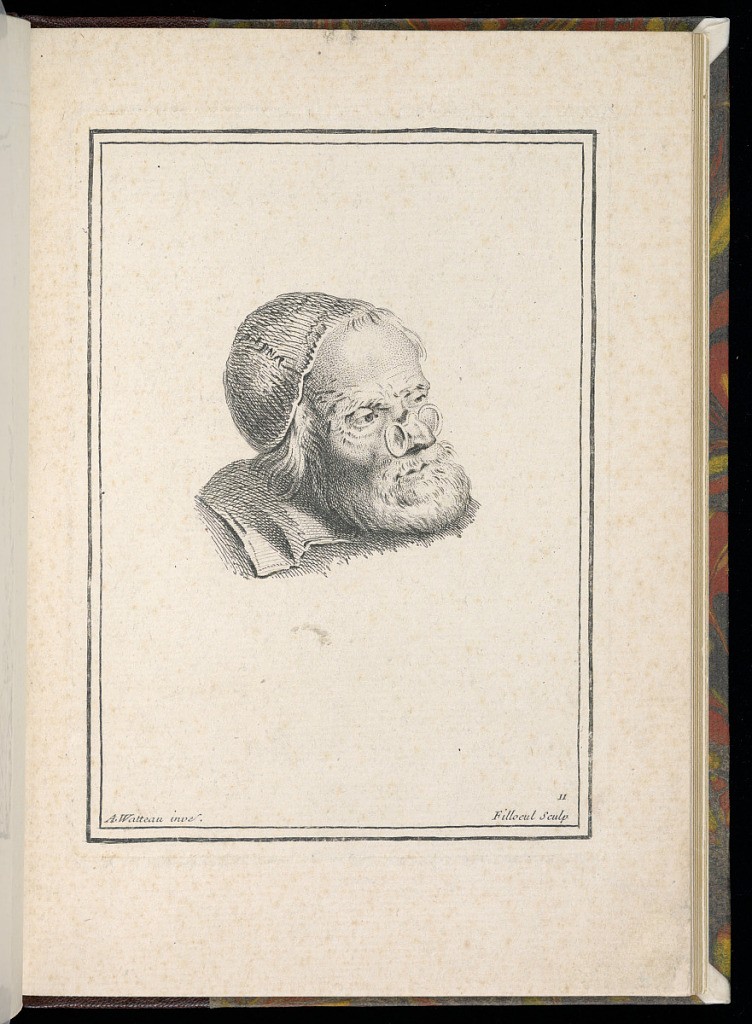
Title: Study of a Man's Head
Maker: Antoine Watteau, French, 1684–1721
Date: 1734
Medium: Etching on laid paper
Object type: Print
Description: Study of an elderly man's head, looking to the right. He has a beard and wears a cap and spectacles, with some of his hair visible from under the cap. Part of his right collar is sketched. The plate is numbered and signed.